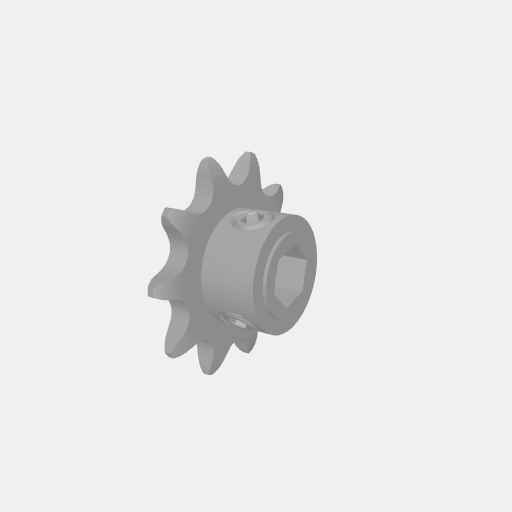
Part: SetScrewSprocket8RID10T